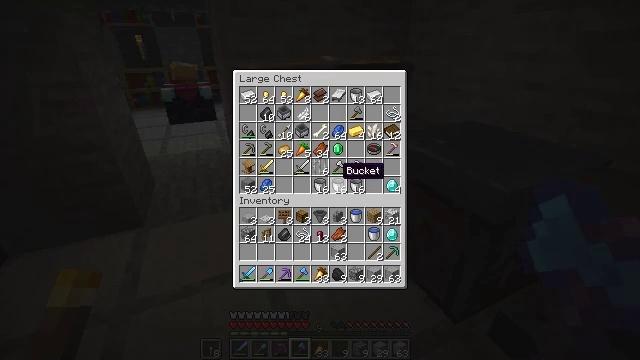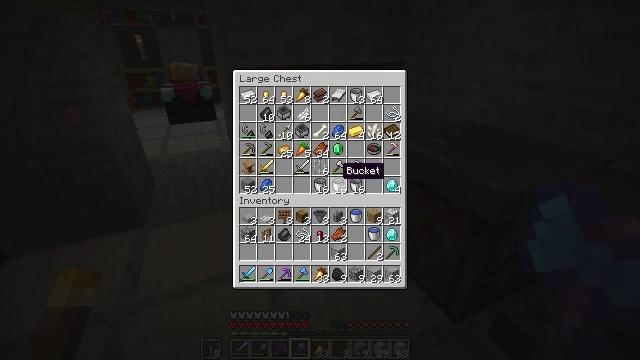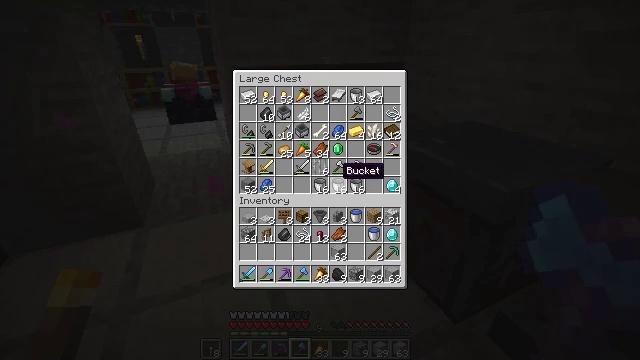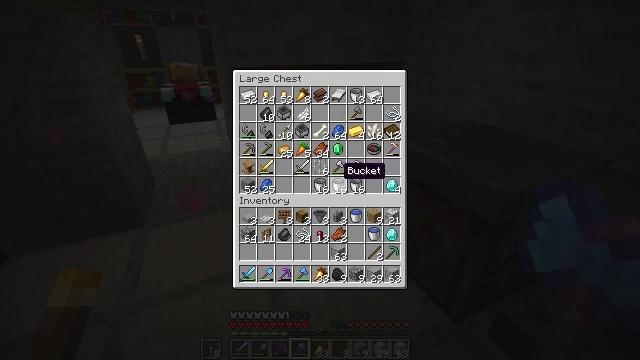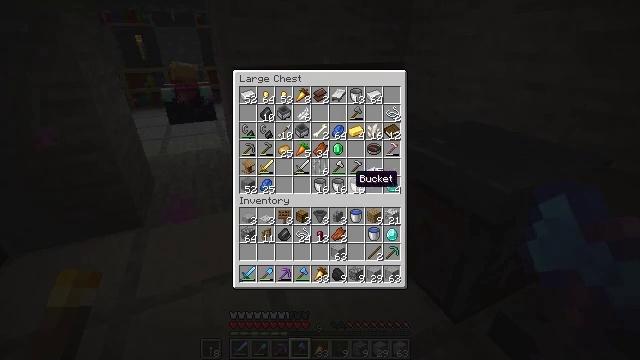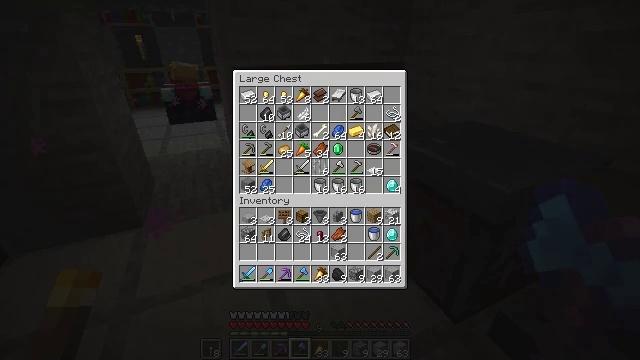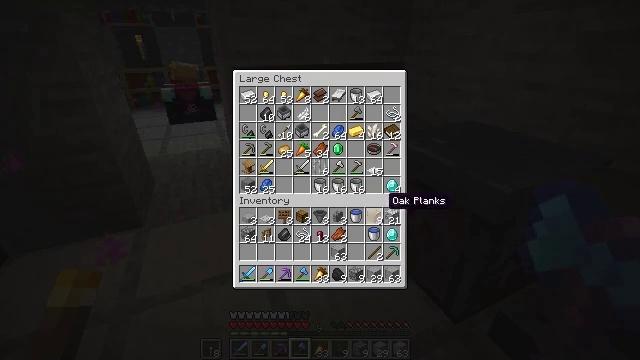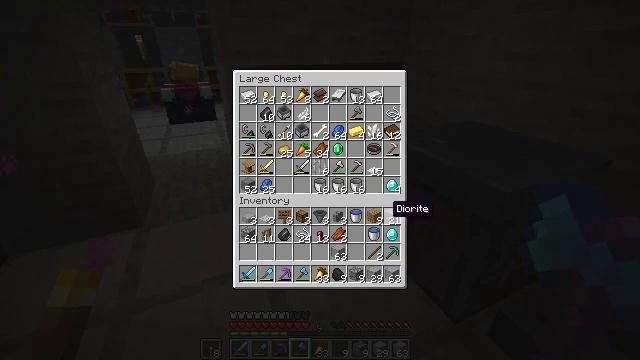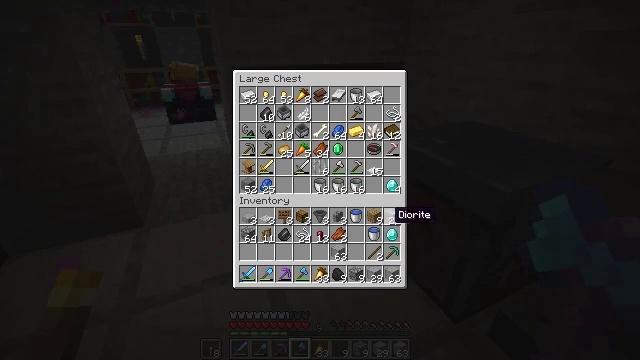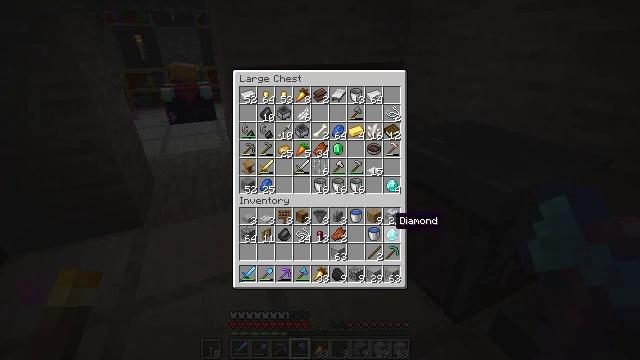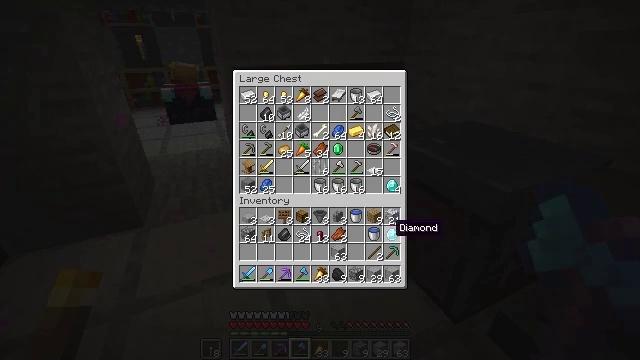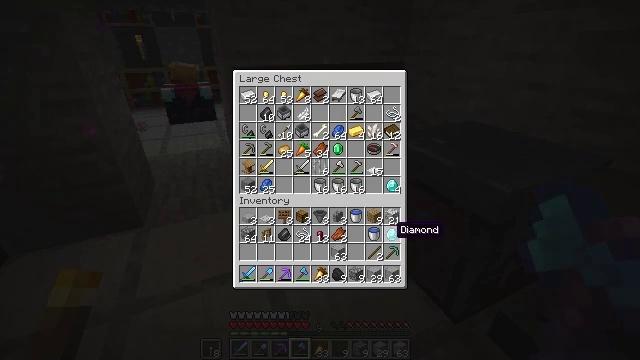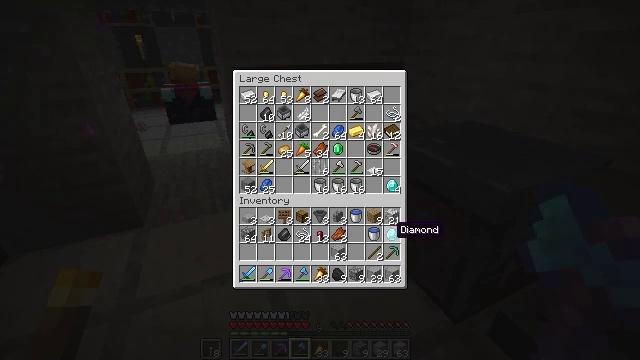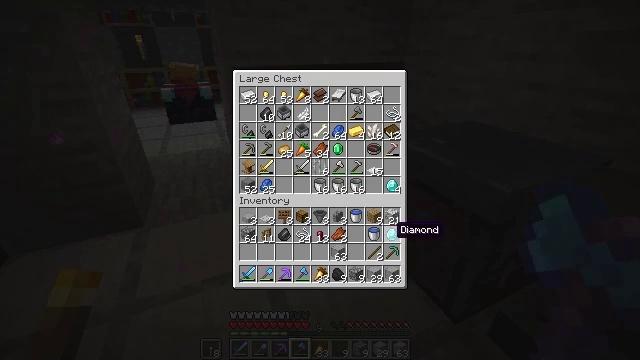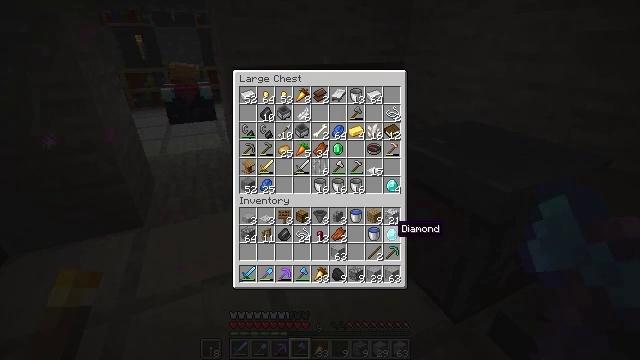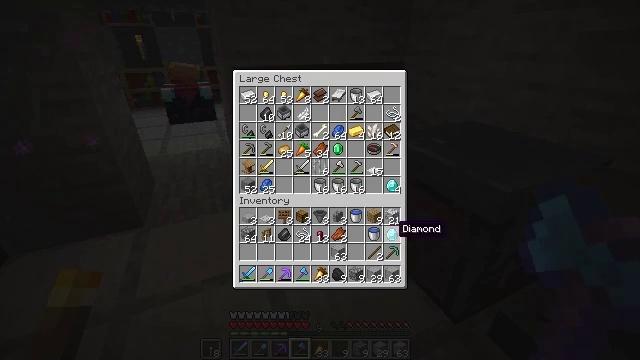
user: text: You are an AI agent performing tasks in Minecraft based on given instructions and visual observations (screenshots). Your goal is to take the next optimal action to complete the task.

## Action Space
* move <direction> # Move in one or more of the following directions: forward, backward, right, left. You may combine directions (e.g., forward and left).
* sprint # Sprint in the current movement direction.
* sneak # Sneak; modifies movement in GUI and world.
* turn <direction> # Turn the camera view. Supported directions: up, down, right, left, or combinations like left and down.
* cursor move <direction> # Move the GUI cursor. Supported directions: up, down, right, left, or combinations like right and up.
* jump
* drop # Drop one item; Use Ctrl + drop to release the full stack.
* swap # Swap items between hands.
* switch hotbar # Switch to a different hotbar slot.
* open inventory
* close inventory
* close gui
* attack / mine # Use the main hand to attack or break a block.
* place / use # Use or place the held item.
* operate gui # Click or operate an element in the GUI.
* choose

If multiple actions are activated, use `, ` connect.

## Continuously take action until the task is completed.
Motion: motion action
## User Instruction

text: Collect the large fern.
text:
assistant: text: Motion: no_op
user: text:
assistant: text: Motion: no_op
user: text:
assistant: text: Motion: no_op
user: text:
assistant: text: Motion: turn right and down
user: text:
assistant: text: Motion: turn right and down
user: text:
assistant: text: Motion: turn right and down
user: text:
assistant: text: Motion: turn down
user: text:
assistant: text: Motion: sneak
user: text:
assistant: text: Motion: sneak
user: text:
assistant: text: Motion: sneak
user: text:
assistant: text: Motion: sneak
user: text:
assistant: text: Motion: sneak
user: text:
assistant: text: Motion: sneak
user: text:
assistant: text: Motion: sneak
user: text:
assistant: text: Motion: sneak
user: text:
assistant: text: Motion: sneak
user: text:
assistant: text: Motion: sneak, turn left and down
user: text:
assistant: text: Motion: sneak
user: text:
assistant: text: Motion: sneak
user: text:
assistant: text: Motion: sneak
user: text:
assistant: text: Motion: sneak
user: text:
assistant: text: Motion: sneak
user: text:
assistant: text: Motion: sneak, attack / mine
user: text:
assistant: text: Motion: sneak, attack / mine
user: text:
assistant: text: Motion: sneak
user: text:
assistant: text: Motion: sneak
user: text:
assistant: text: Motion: sneak
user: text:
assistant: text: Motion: sneak
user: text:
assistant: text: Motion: sneak
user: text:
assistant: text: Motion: sneak